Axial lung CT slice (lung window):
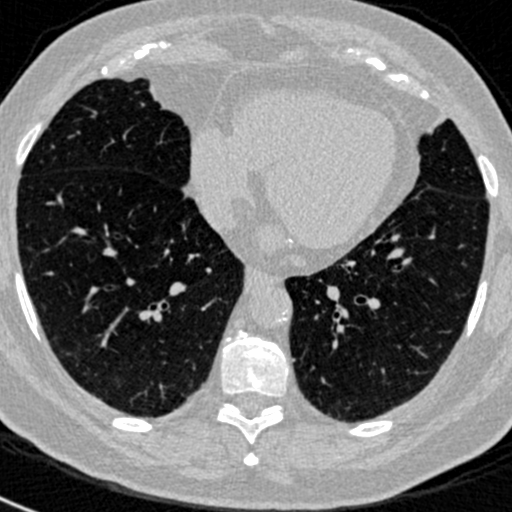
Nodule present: no